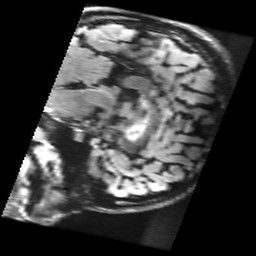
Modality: FLAIR
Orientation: sagittal
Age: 25
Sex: female
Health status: healthy
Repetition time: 12 s
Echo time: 0.09782 s